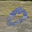
Label: 0